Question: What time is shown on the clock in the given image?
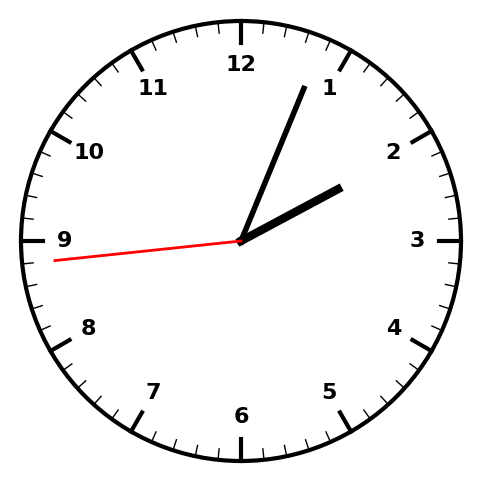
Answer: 02:03:44